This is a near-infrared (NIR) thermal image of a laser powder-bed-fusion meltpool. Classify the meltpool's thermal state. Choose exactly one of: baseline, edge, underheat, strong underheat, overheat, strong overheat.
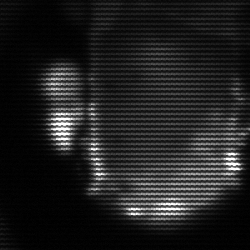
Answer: baseline